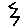
Label: zigzag